Chest X-ray:
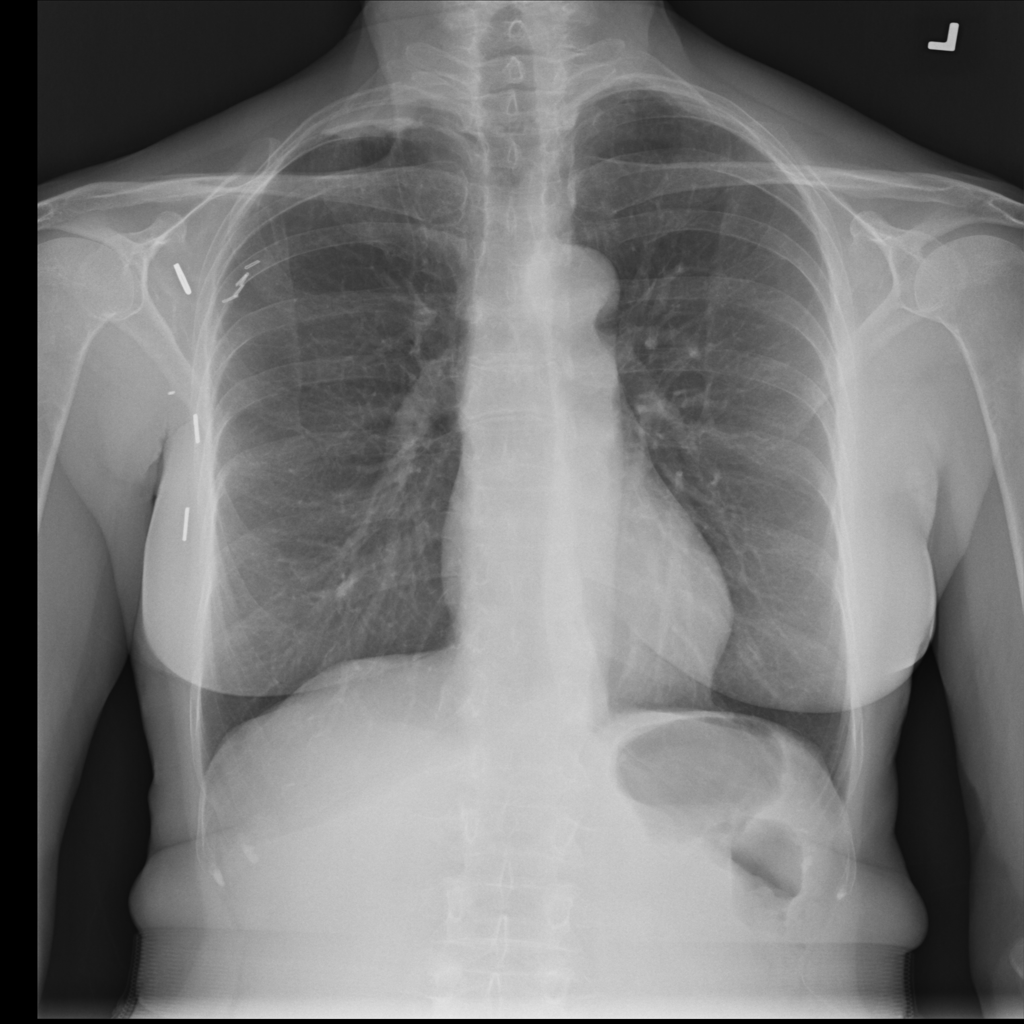
Findings: Pleural Thickening
No abnormal finding: no